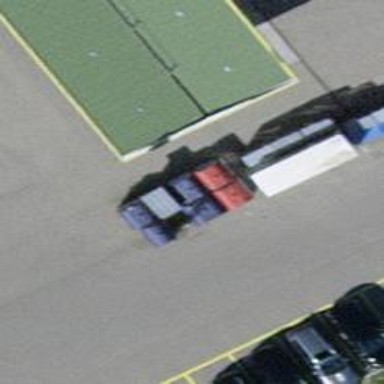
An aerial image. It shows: Recycling container in the area designated for recycling.